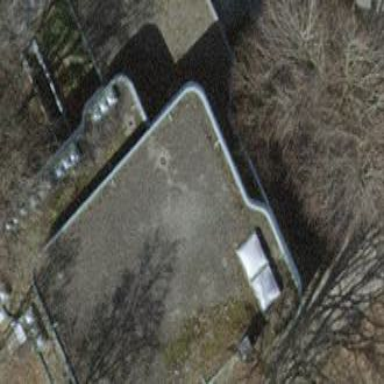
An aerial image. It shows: Building designated as funeral hall.